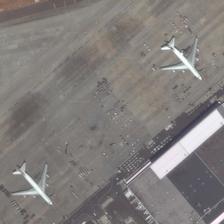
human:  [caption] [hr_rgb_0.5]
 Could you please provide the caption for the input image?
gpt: two planes are parked next to buildings on an airport .

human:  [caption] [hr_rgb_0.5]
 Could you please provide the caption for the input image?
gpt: there are two planes on the runway, with many containers around them .

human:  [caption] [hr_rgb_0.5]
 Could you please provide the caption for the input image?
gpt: two planes are near to several large buildings on an airport .

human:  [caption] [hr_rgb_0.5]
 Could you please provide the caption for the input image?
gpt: two planes are parked in the airport .

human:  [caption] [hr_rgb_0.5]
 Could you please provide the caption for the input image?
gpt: two planes are parked next to buildings on an airport .